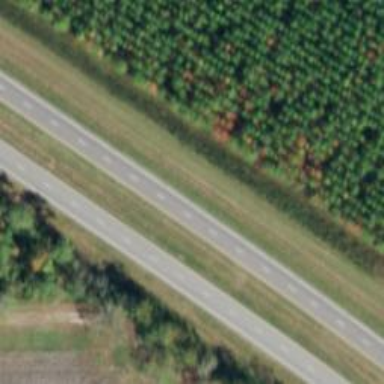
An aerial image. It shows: This image shows trunk highway that functions as expressway.